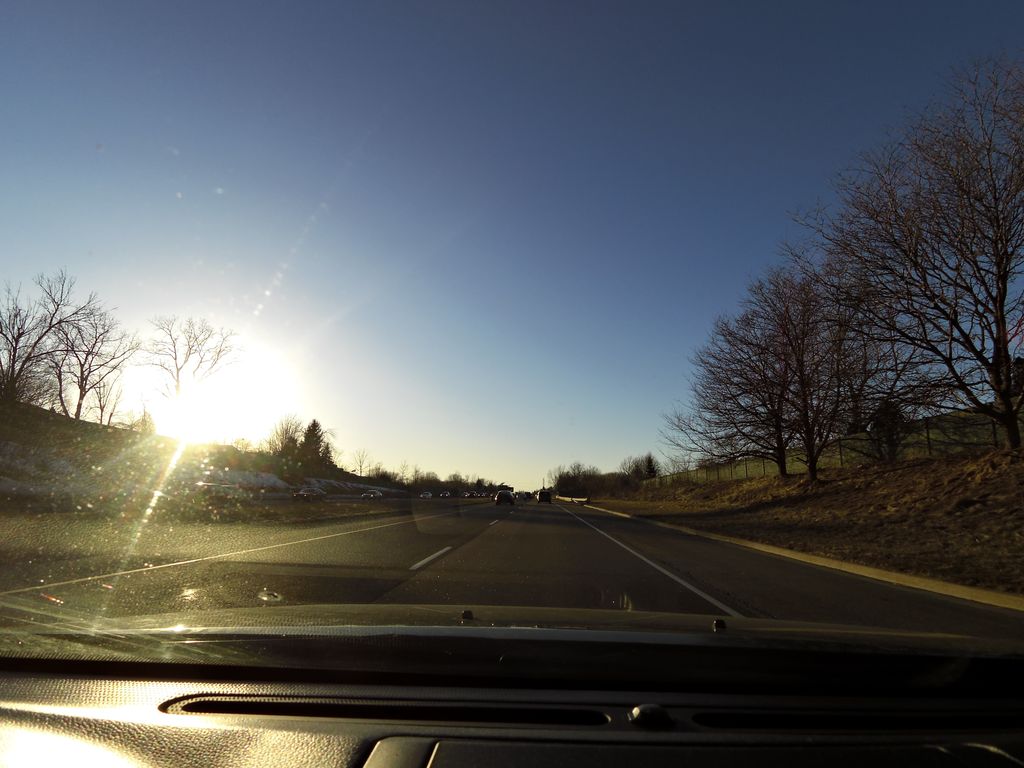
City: hamilton